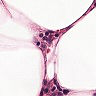
Metastatic tissue present: no